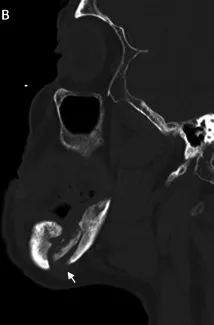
Preoperative CT bone window. (A and B) Osteomyelitis of the right mandibular body with bone sequestration (white arrow).
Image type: radiology (ct)